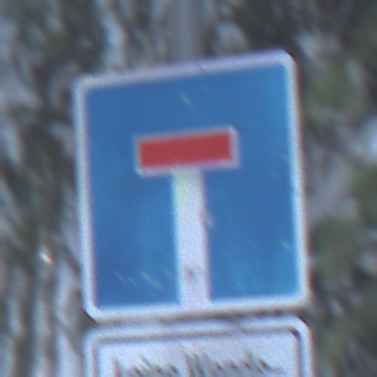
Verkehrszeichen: Sackgasse
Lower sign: HinweisGeaenderteVorfahrtVerkehrsfuehrungVerkehrsregelung3
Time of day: MorningAfternoon
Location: Outdoor (Nature)
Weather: Clear
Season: Winter
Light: Natural